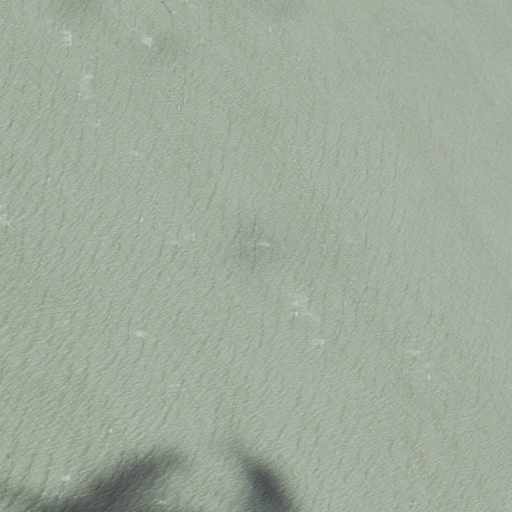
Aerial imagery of island in Virginia named Sedge Island containing only open water